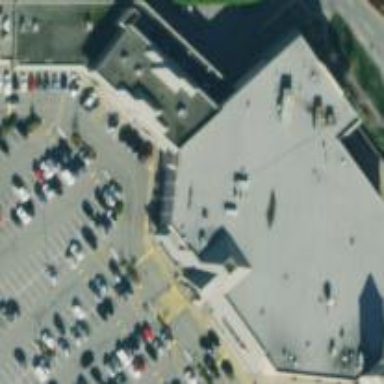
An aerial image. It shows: Retail building.